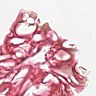
Metastatic tissue present: no